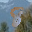
Label: 8